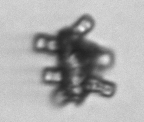
Label: Delphineis